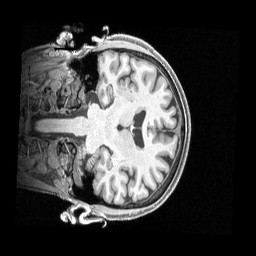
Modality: T1w
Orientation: coronal
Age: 68
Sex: female
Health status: healthy
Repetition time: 2.4 s
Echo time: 0.00222 s